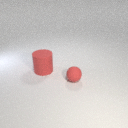
small red rubber sphere in front of large red rubber cylinder